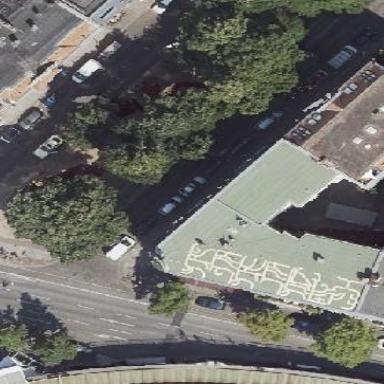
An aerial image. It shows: Street-side parking area with sett surface.